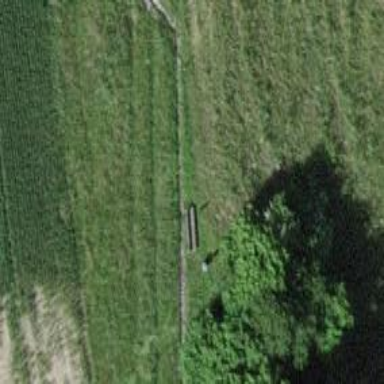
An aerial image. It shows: Bench for seating.